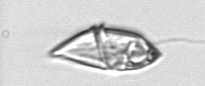
Label: Gyrodinium